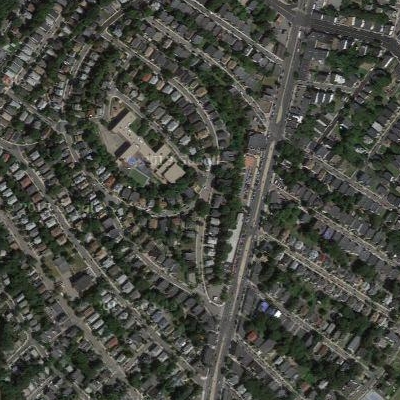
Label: Resident